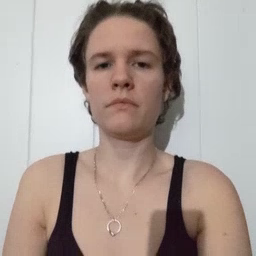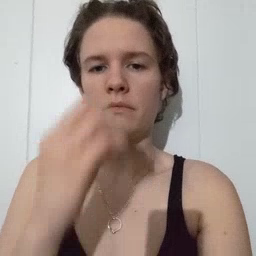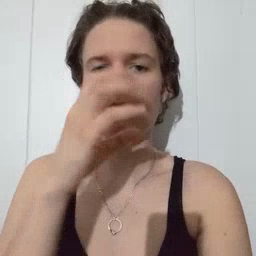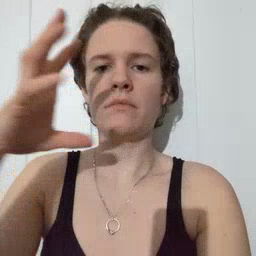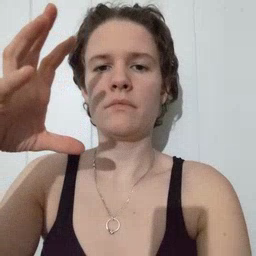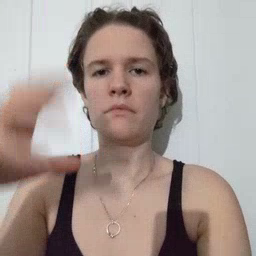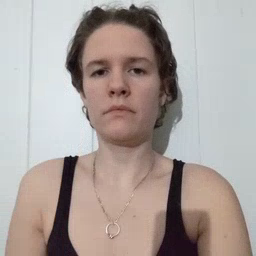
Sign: balloon